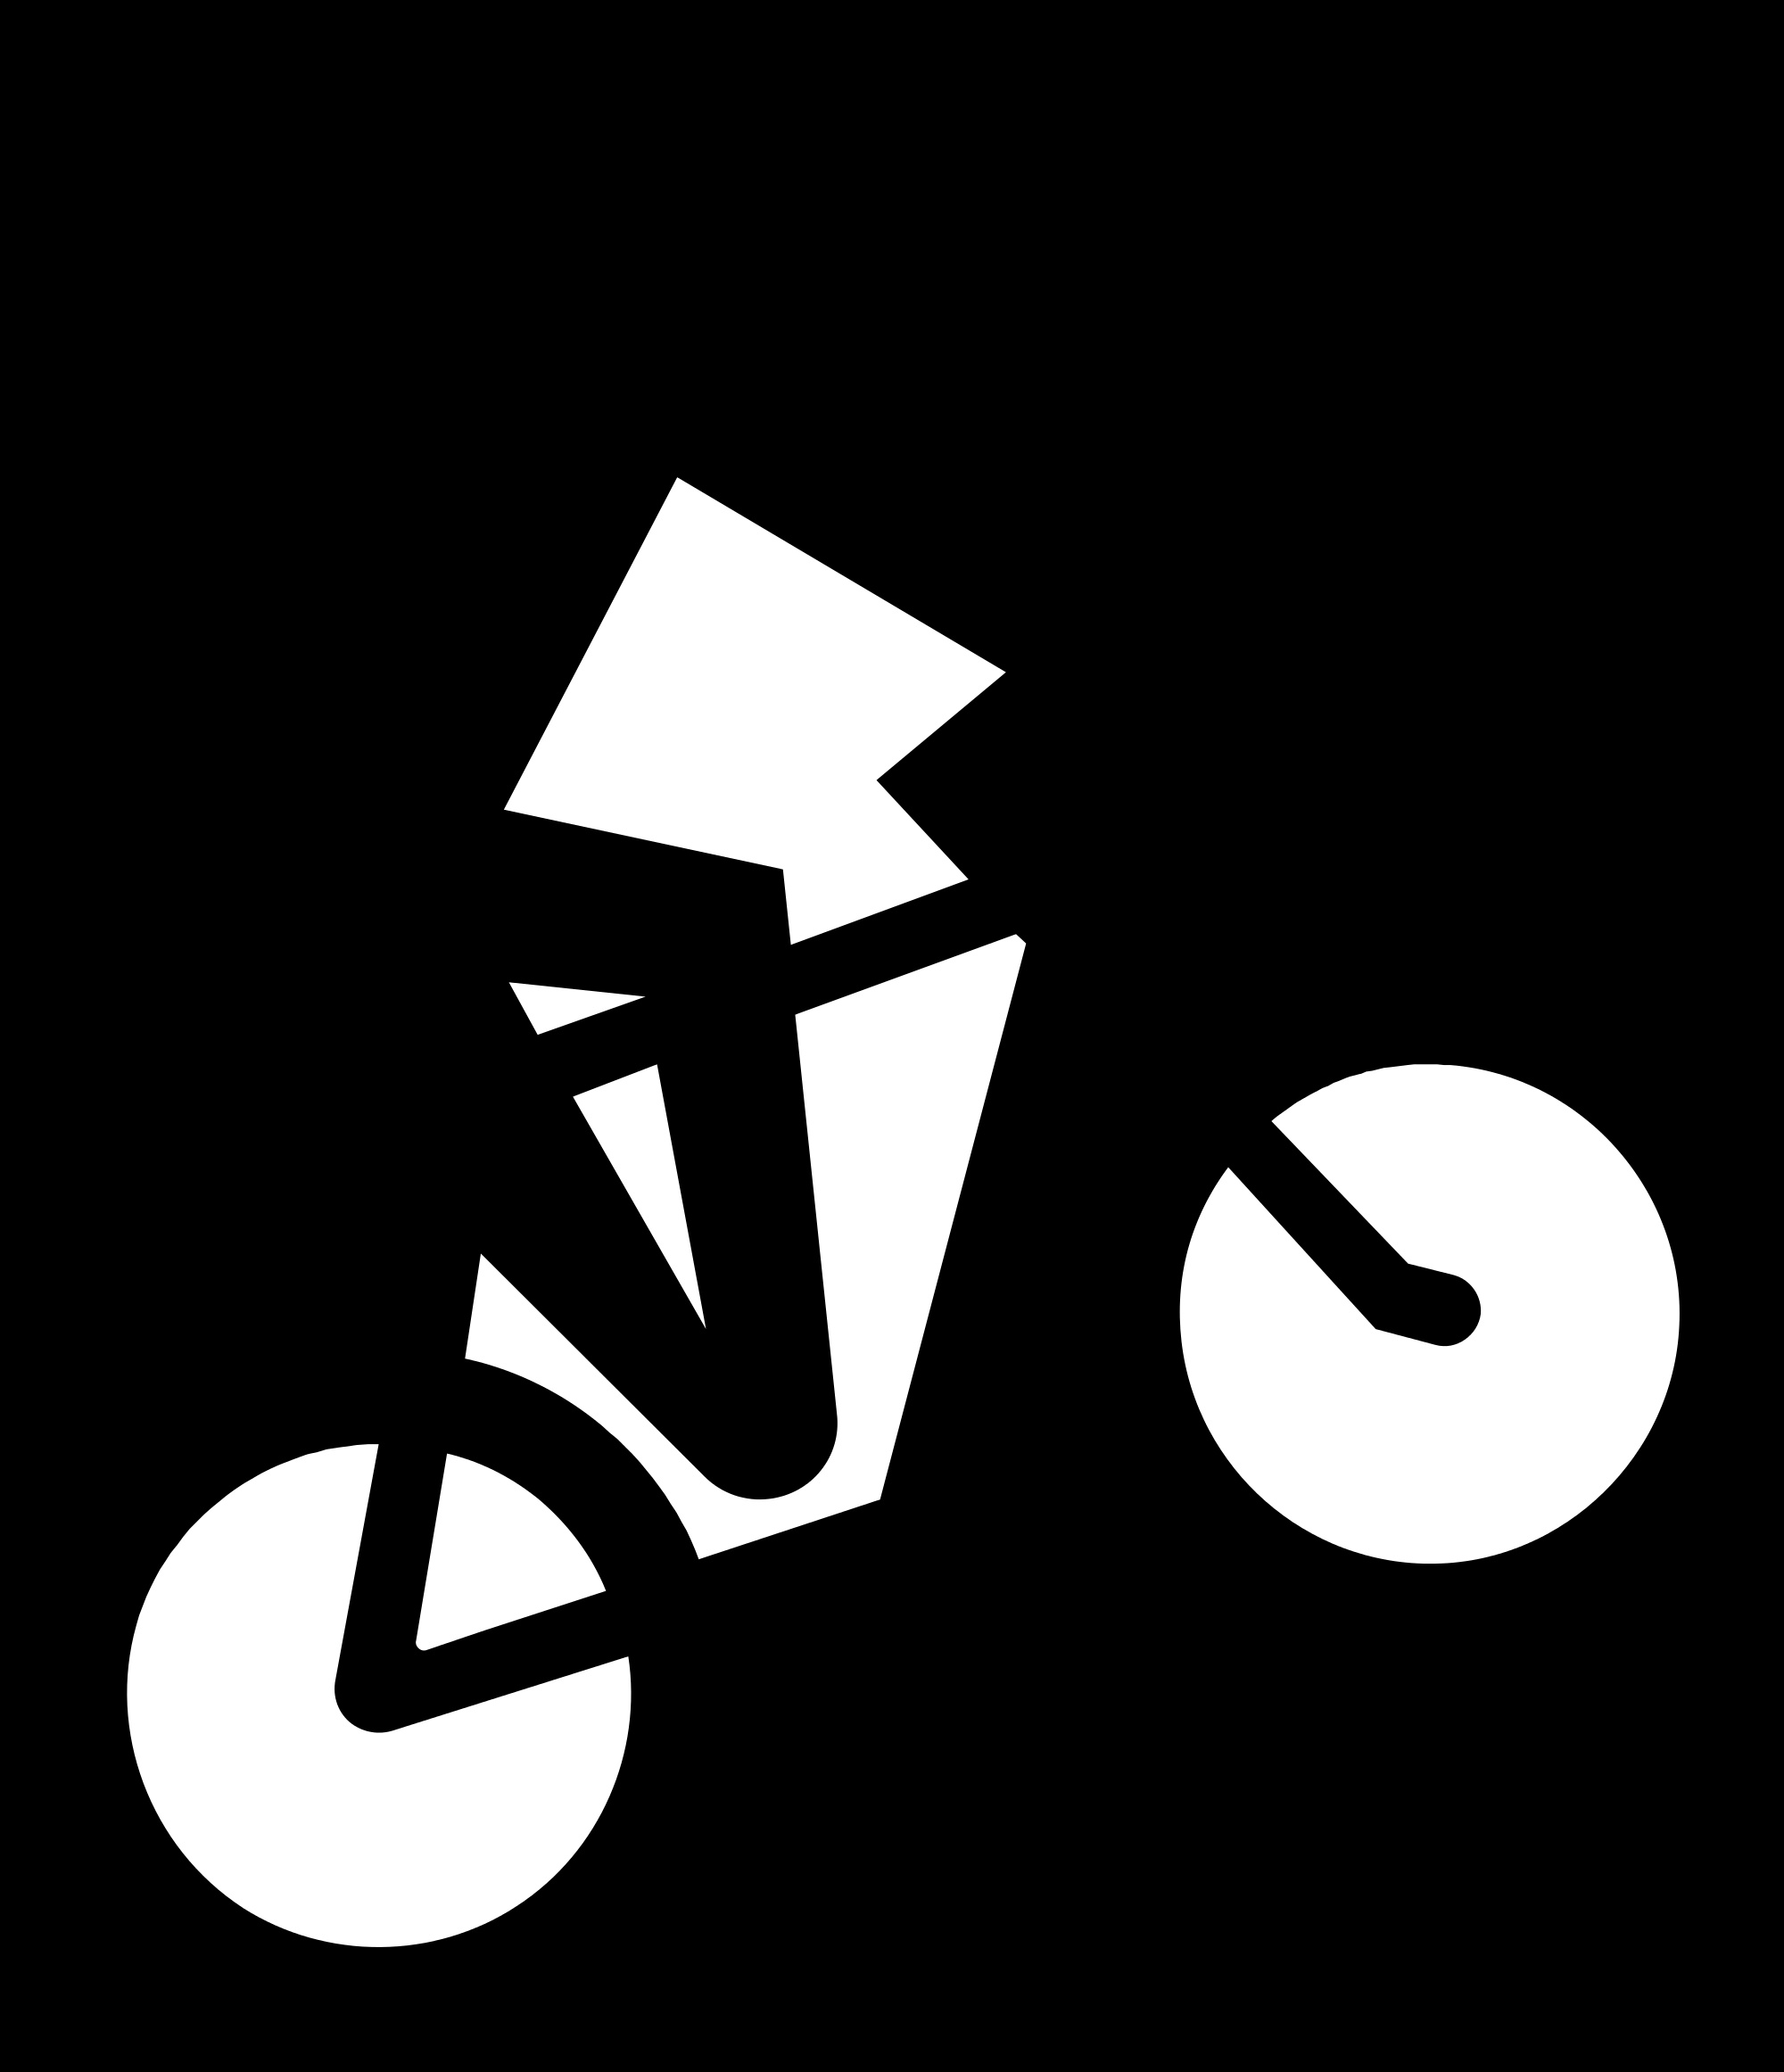
Label: mountain bike, all-terrain bike, off-roader